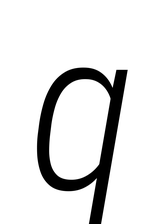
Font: Roboto-Italic_Condensed_Light_Italic